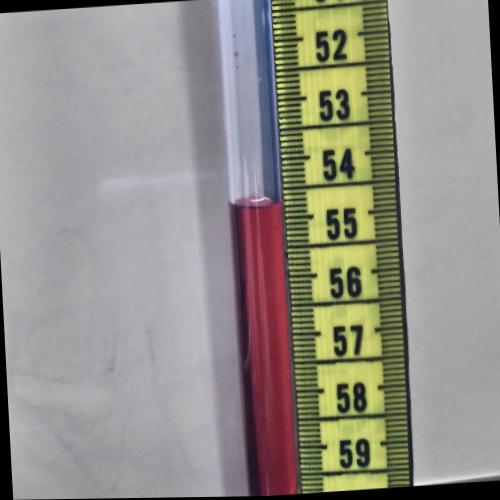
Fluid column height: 54.7 cm